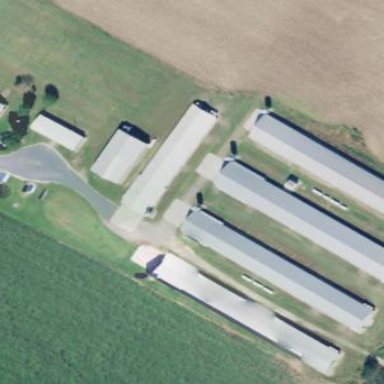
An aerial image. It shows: Farmyard area.